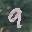
Label: 9